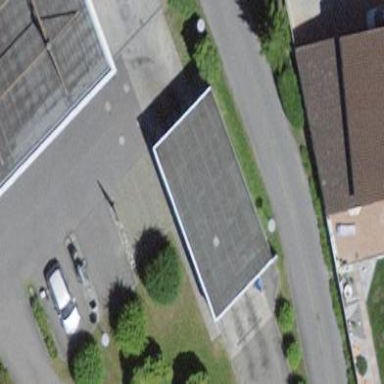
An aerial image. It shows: Car wash facility located inside building.